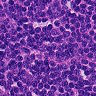
Metastatic tissue present: no